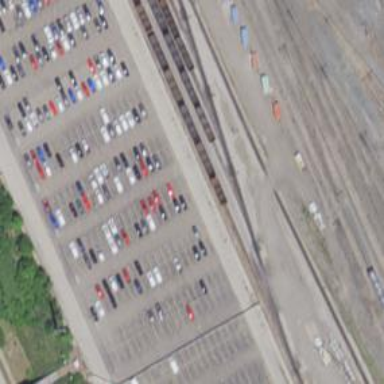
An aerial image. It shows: Railway yard in service.